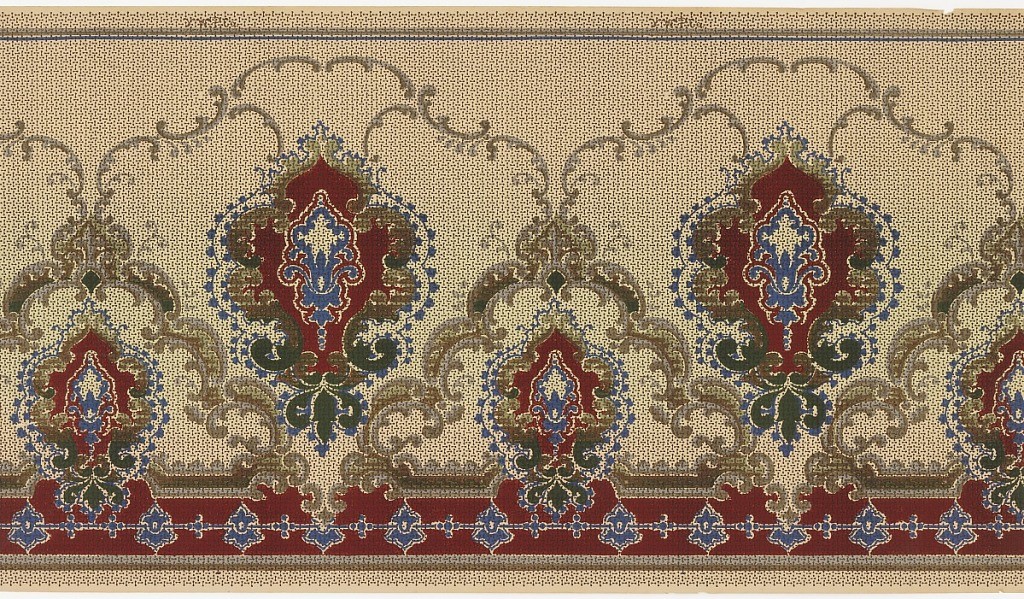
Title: Frieze
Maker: York Wall Paper Company, 1895
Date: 1905–1915
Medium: Machine-printed paper
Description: Horizontal repeat of alternating large and small vegetal medallions surrounded by rococo inspired borders of foliate c scrolls and blue, beaded garlands. The bottom edge of the panel is bordered with a row of highly stylized blue blossoms, and the top of the panel is bordered by plain brown and blue stripes. An allover pattern of tiny, interlocking dots gives the panel the appearance of a cross-stitched embroidery. This design was printed in shades of dark red, green, blue, brown and gray on a beige ground.